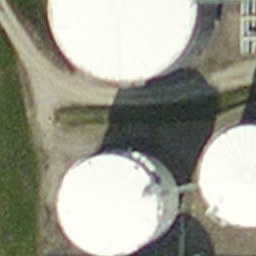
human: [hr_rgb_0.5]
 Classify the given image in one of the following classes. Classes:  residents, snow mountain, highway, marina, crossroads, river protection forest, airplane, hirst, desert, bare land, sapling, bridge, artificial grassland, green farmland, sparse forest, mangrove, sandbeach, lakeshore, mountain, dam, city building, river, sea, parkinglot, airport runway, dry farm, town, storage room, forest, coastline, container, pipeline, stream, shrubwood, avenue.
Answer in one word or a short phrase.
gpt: storage room